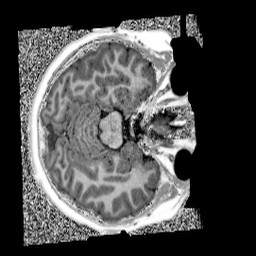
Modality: UNIT1
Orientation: axial
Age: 10
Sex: male
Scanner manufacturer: siemens
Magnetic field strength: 3 T
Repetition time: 4 s
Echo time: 0.00299 s